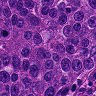
Metastatic tissue present: yes